Aerial crown-view tile of a tropical tree (Barro Colorado Island, Panama), acquired 20250915:
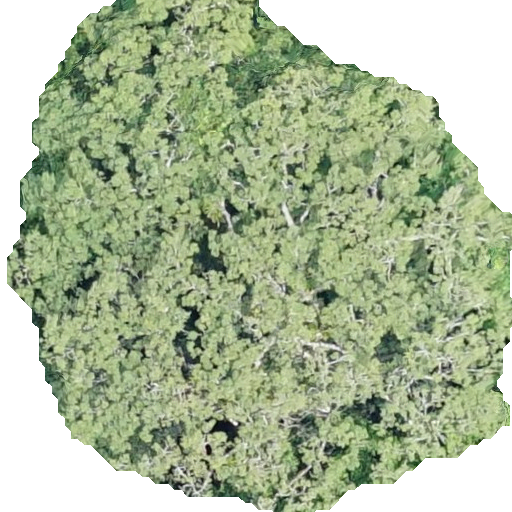
Species: Ceiba pentandra
GBIF accepted scientific name: Ceiba pentandra
Crown area: 289.367 m²